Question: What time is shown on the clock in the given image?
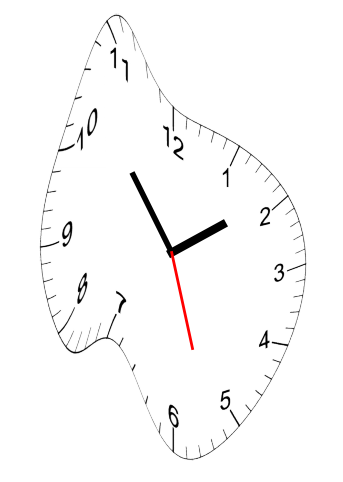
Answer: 01:53:27